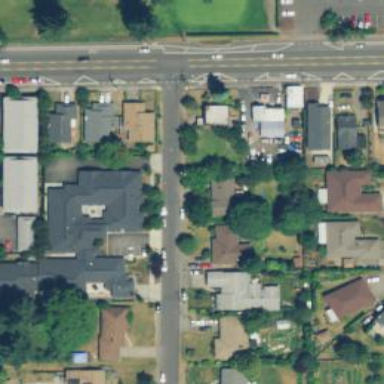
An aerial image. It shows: Residential road with asphalt surface. Sidewalk is present on the left side.